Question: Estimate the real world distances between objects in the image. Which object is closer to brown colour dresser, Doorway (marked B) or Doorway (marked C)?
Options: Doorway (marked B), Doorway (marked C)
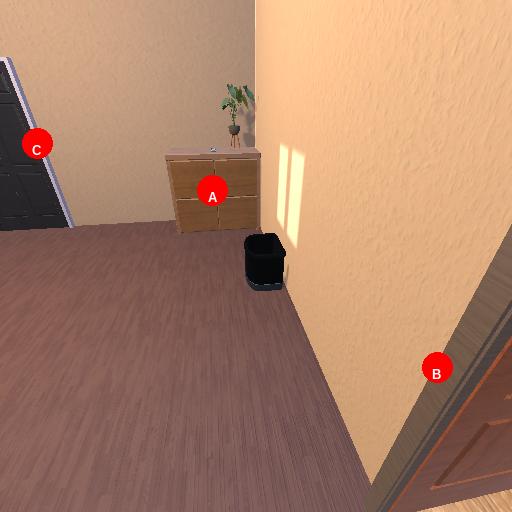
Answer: Doorway (marked B)